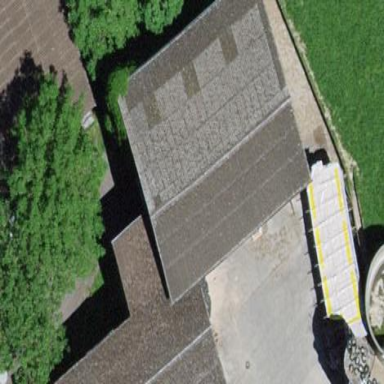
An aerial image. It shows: Barn.